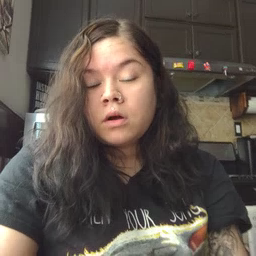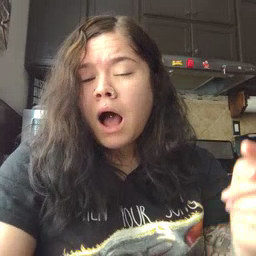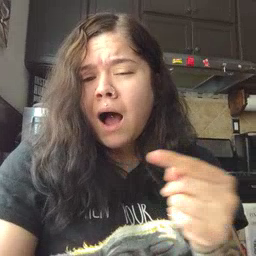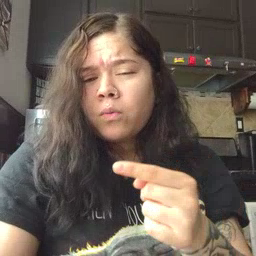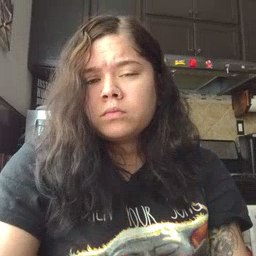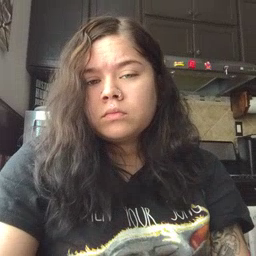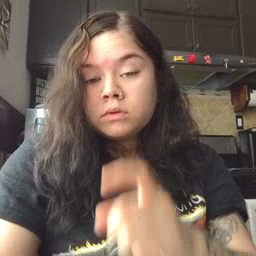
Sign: owie